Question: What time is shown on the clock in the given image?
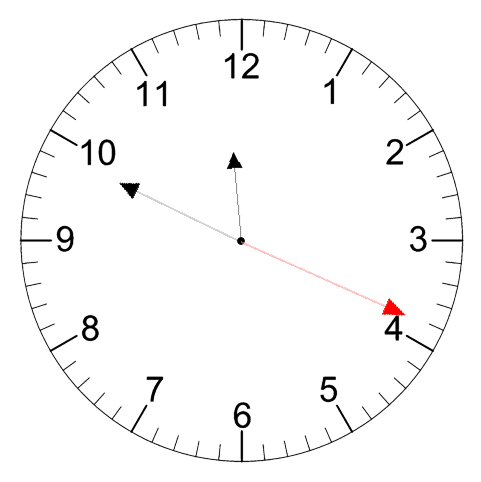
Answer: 11:49:19